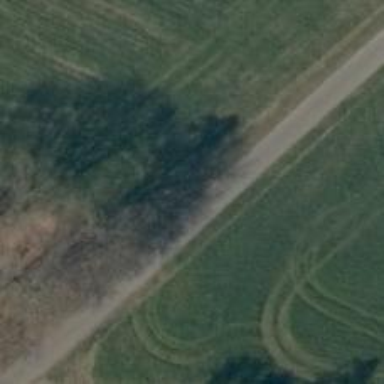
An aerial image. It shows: Well-maintained track road of grade 1.